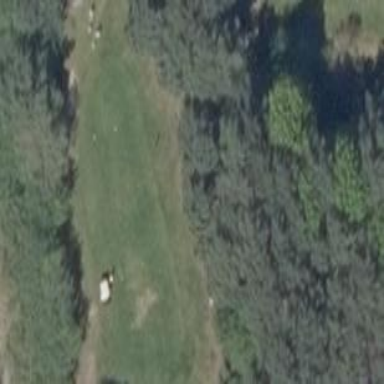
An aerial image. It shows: Golf tee.